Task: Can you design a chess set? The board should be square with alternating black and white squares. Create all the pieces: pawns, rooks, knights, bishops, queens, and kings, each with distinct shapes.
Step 46:
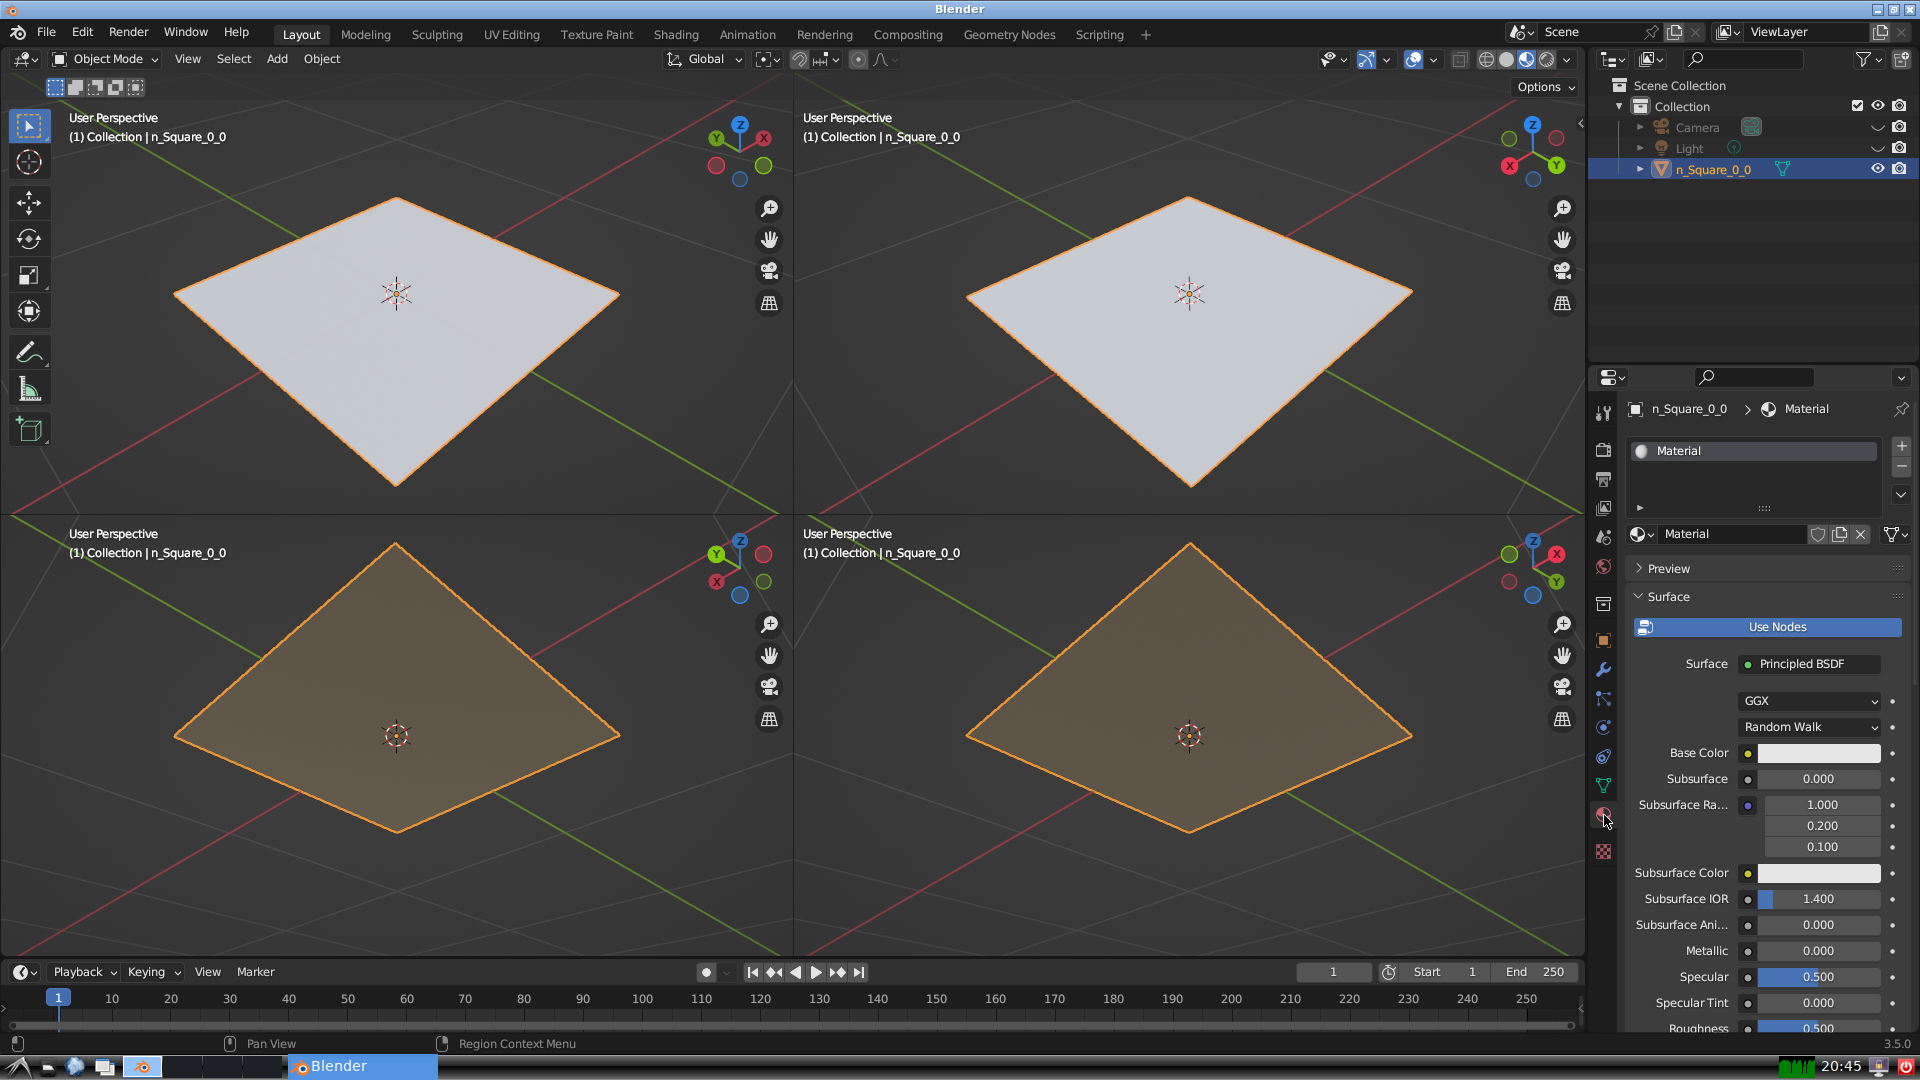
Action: {"mouse_move": [1706, 531]}